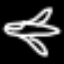
Label: airplane